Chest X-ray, PA view. Patient: 47 years old, sex F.
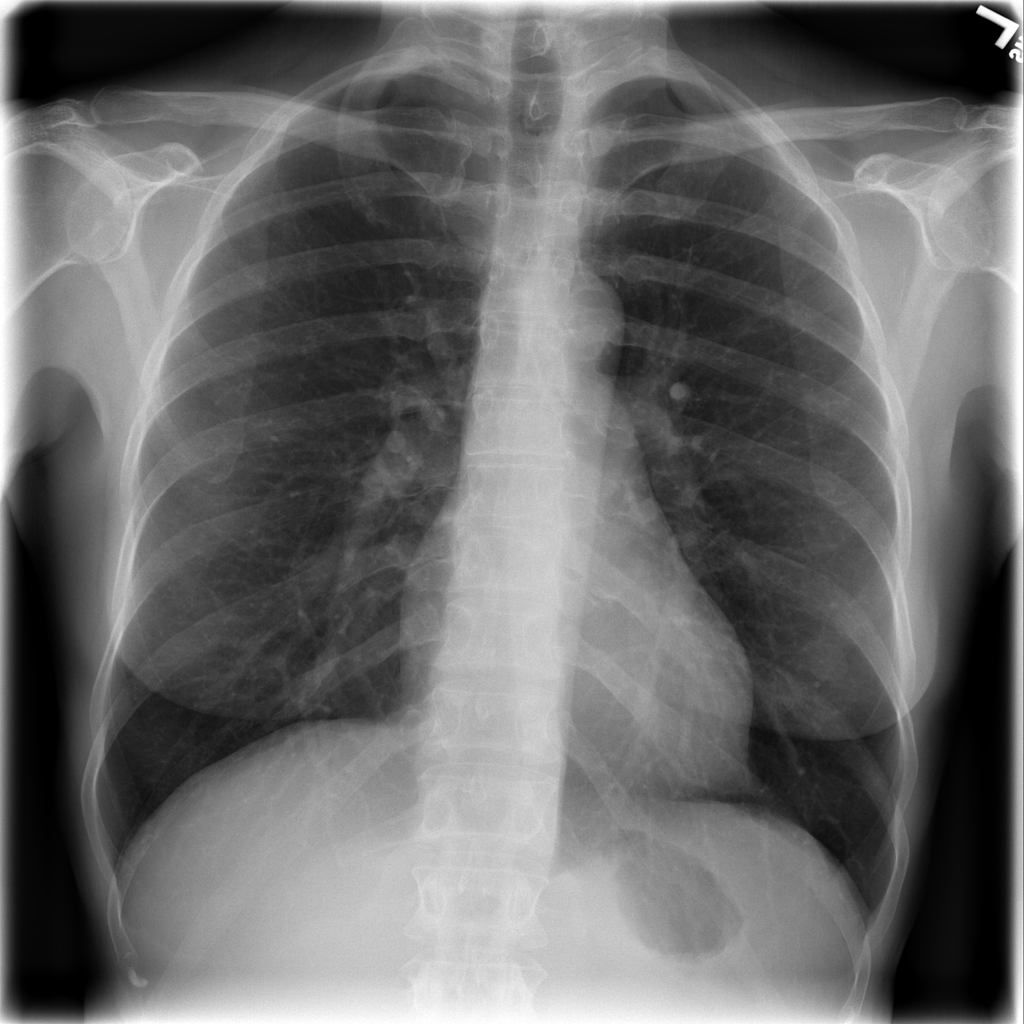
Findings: No Finding